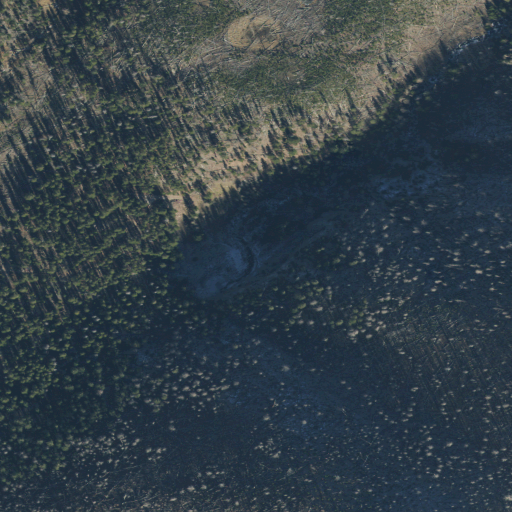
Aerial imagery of depression(s) in Utah named Pole Creek Sink containing evergreen forest, shrub, and deciduous forest